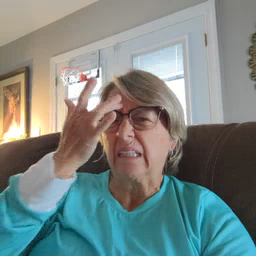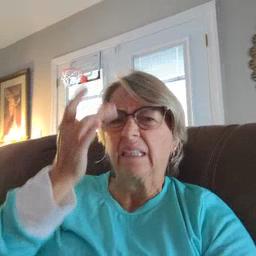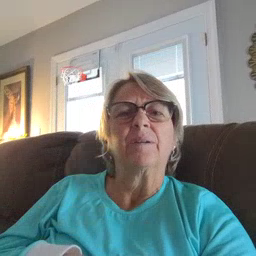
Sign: sick